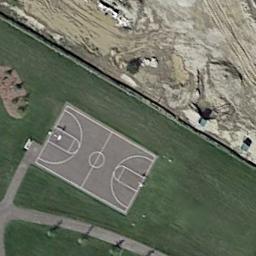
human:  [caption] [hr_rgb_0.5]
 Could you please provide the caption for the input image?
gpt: There is a basketball court in the middle of grass next to an open place .

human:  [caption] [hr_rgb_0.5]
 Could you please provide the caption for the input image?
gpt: There is a path beside the basketball court .

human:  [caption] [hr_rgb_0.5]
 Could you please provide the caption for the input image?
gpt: The basketball court on the lawn is next to the bare land .

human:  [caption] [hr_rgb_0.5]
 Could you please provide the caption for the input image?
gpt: A basketball court on the lawn and the open area beside .

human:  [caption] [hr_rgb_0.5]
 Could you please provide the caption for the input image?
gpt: The basketball court is surrounded by grass .